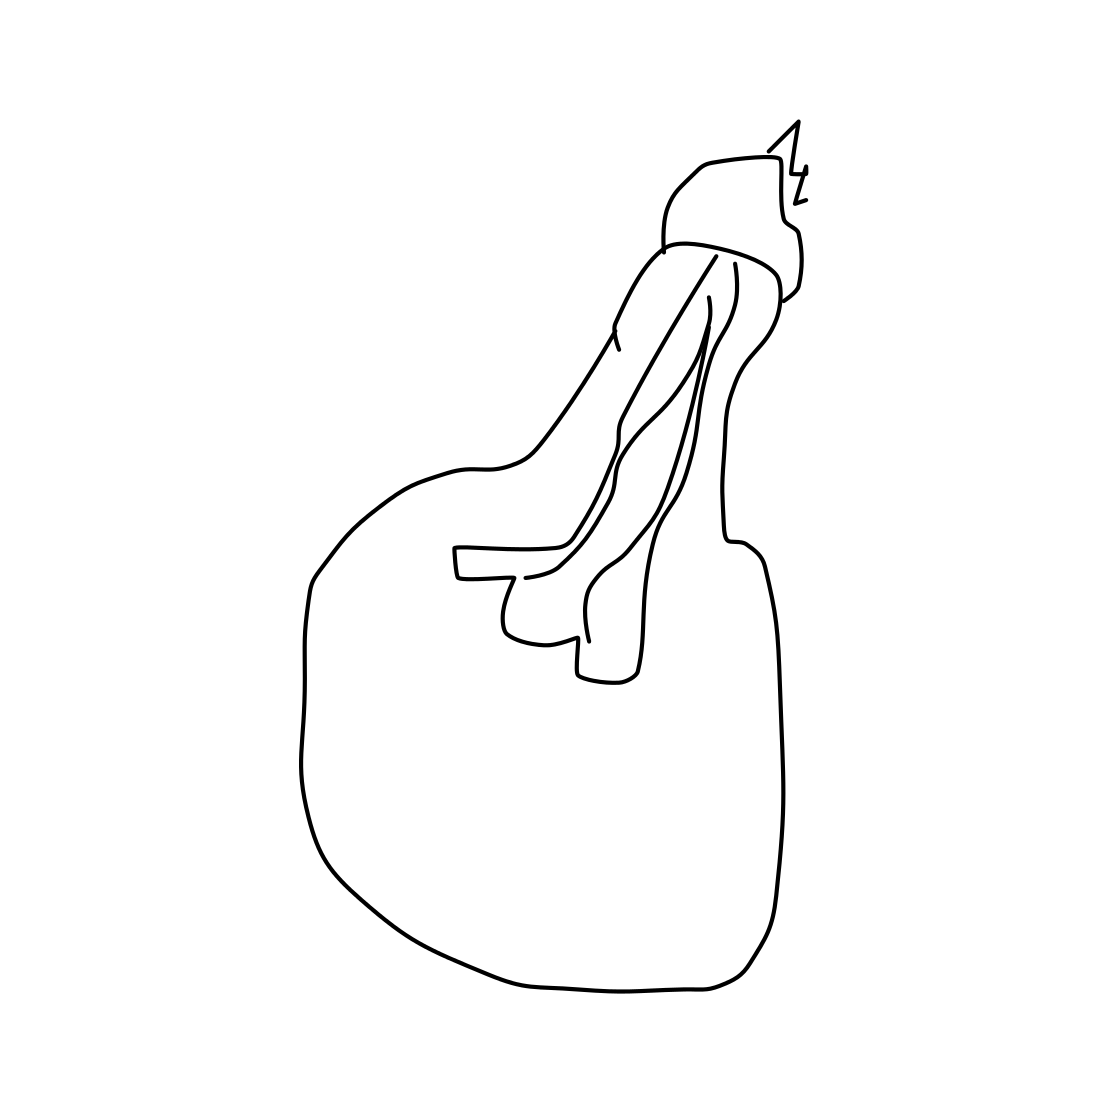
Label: lightbulb